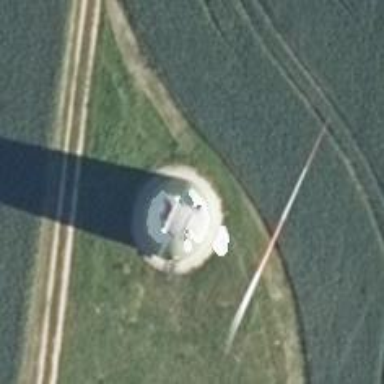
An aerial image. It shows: Wind turbine generating power.